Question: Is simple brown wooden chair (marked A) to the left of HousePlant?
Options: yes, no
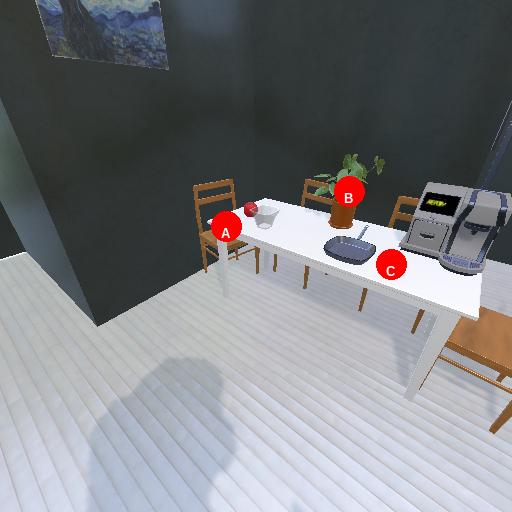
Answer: yes